Question: For this question, I will be using the data provided in this <URL>. Please load it as follows:
'''
import pandas as pd
df = pd.read_csv('wierda_data.txt', sep=None)
# For simplicity, let's only consider one subject and one lag
it = iter(ex.groupby(('Subject', 'Lag')))
_, df = it.next()
'''
If we take a look at 'df.head(10)' we have the following layout:

I would like to perform a reduce-type operation so as to have only one row for a given value in the 'time' column, averaging the values of 'size' and 'sizeNB' in the process (zero-values for 'T1acc' and 'T2acc' will be dropped, so no need to take these into consideration).
To rephrase for clarity, I'd like to collapse rows 79 - 83 into a single row by averaging the values of 'size' and 'sizeNB'. for the rest of the rows, as per their corresponding 'time' values.
My question is therefore twofold:
1. What is the official name of such an operation? I'm inclined to call it aggregation over the time column. Is this correct?
2. How can I do this in pandas?
Thank you very much in advance!
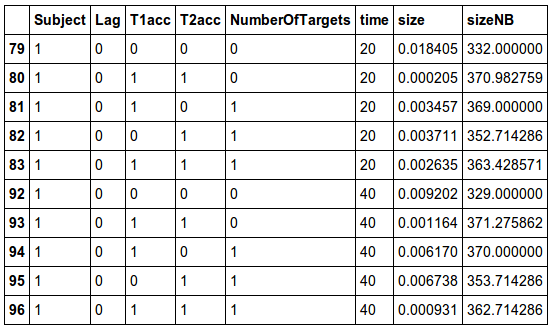
Answer: This is simple to achieve using 'groupby' and the 'mean' method combined as follows.
You simply 'groupby' your 'time' column and then apply the 'mean' method to each element. See documentation <URL>.
'''
import pandas as pd
df = pd.read_csv('wierda_data.txt', sep=None)
# For simplicity, let's only consider one subject and one lag
it = iter(df.groupby(('Subject', 'Lag')))
_, df = next(it) # _, df = it.next() in Python 2.x
grouped = df.groupby('time').mean()
print(grouped.head(10))
# Subject Lag T1acc T2acc NumberOfTargets size sizeNB
# time
# 20 1 0 0.6 0.6 0.6 0.005682 357.625123
# 40 1 0 0.6 0.6 0.6 0.004841 357.340887
# 60 1 0 0.6 0.6 0.6 0.006504 357.844089
# 80 1 0 0.6 0.6 0.6 0.002467 356.470772
# 100 1 0 0.6 0.6 0.6 0.000210 355.680049
# 120 1 0 0.6 0.6 0.6 -0.002281 354.736782
# 140 1 0 0.6 0.6 0.6 -0.005144 353.849343
# 160 1 0 0.6 0.6 0.6 -0.005076 353.814450
# 180 1 0 0.6 0.6 0.6 -0.008672 352.472578
# 200 1 0 0.6 0.6 0.6 -0.008946 352.473235
'''
If you wish to remove the unnecessary data then you can iterate over the columns and delete them from the 'grouped' object as below:
'''
for column in ['Subject', 'Lag', 'T1acc', 'T2acc', 'NumberOfTargets']:
del grouped[column]
'''